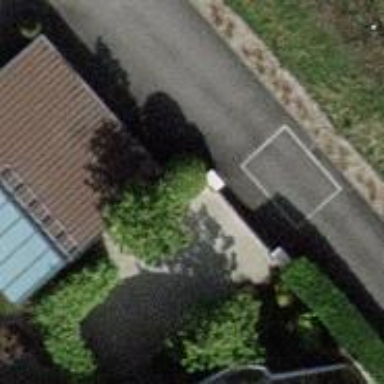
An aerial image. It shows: Gate.